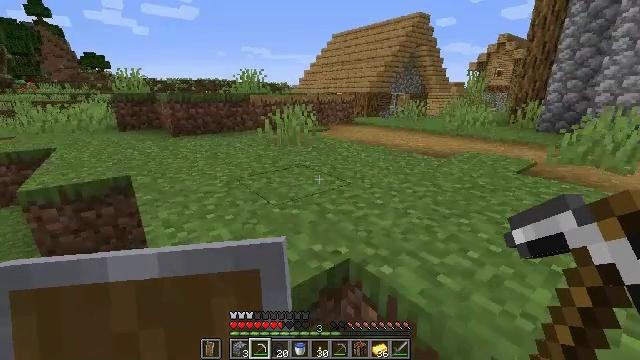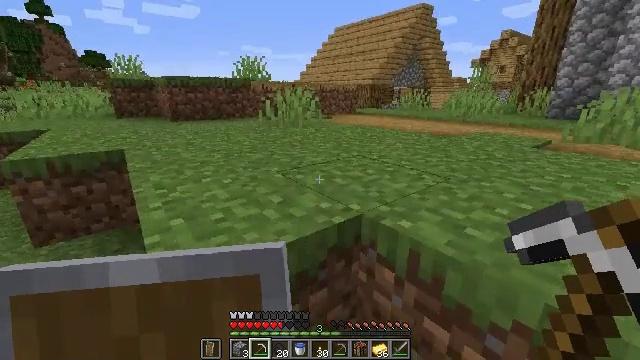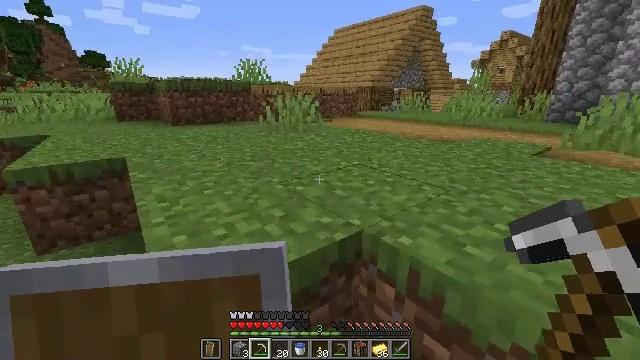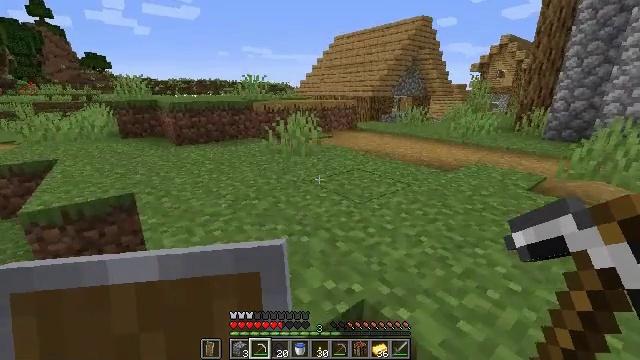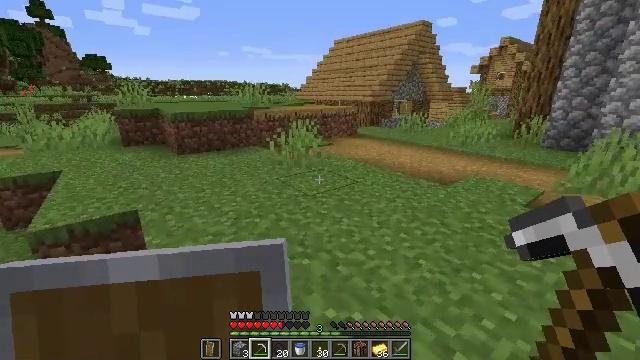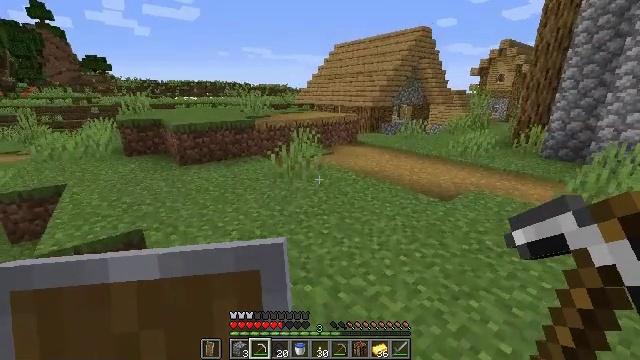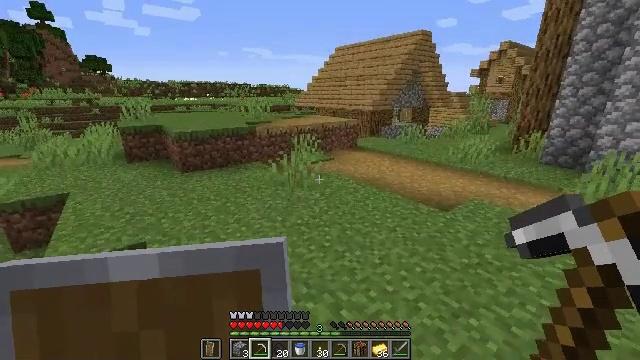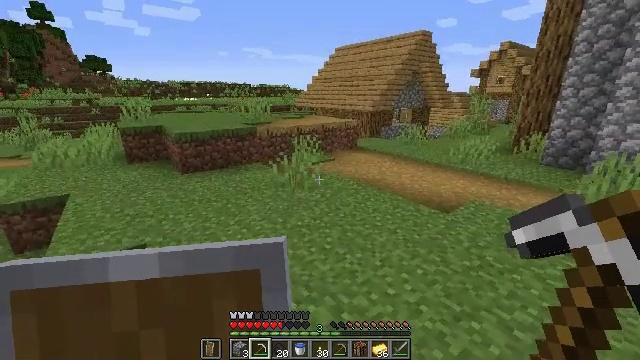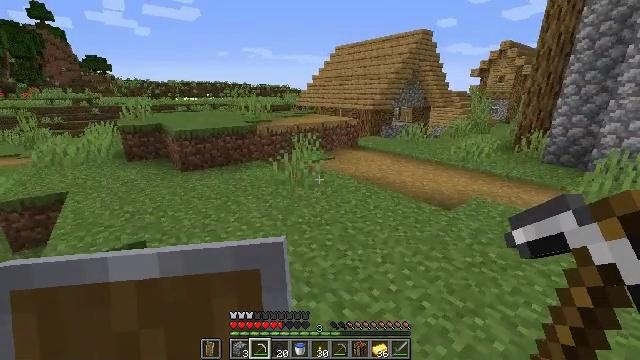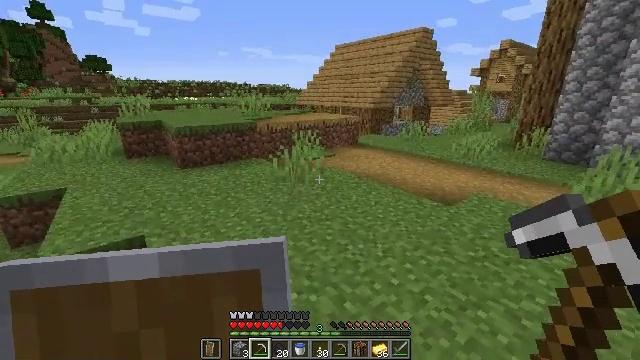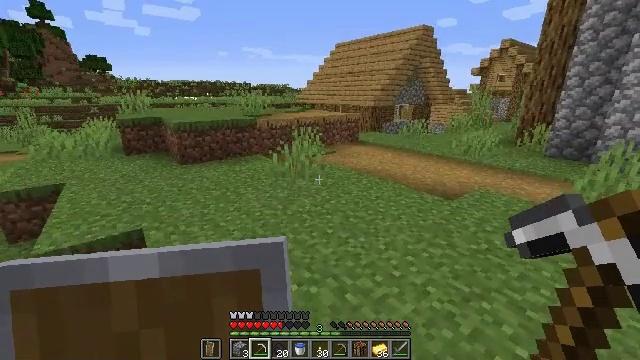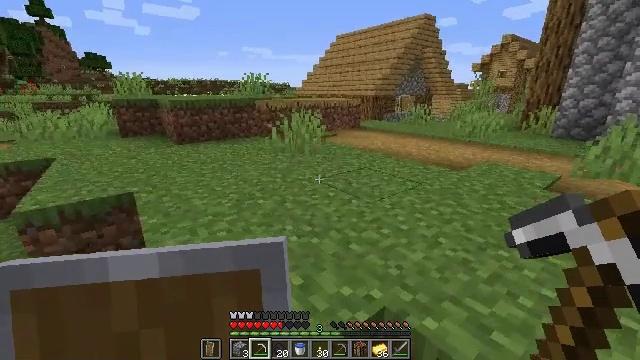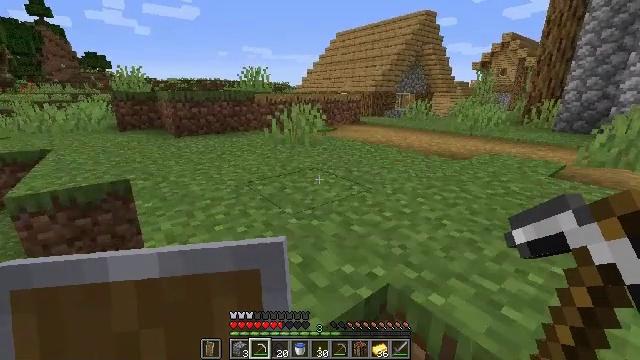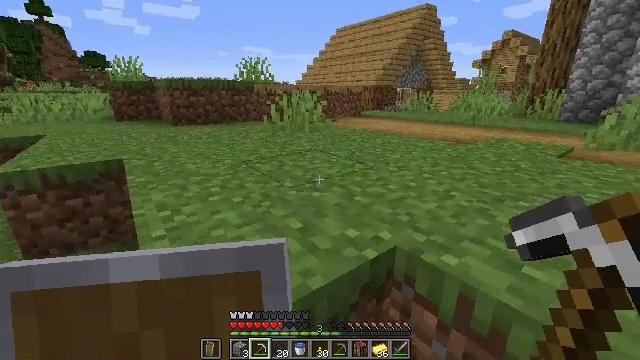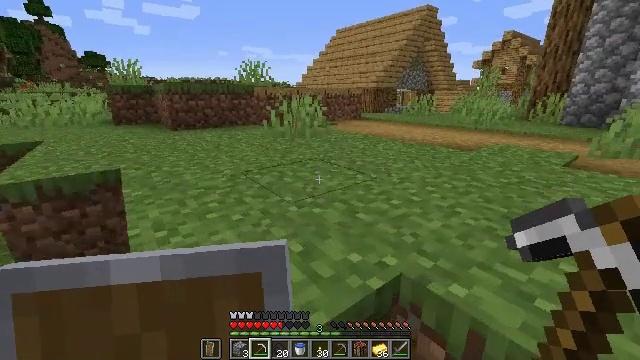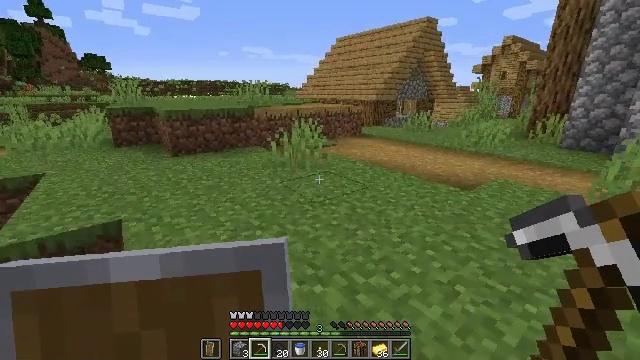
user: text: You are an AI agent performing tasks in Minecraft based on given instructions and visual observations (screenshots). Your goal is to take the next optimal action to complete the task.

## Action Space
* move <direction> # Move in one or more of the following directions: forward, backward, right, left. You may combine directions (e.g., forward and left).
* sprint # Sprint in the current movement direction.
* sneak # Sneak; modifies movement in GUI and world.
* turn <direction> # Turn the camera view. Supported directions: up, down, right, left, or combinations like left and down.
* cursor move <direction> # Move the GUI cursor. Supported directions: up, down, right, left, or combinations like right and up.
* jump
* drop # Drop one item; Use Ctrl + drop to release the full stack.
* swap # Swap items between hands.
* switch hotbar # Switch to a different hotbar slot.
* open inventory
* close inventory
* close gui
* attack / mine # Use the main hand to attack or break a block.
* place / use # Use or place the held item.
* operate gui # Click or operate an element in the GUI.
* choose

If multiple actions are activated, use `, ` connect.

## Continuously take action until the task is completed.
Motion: motion action
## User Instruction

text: Make golden leggings using gold ingots.
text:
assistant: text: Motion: jump
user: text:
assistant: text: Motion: jump
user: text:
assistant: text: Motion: jump
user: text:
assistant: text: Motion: jump
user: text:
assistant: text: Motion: jump
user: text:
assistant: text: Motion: jump
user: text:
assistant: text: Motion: jump
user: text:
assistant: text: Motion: jump
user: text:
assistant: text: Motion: jump
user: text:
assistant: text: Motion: jump
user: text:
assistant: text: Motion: jump
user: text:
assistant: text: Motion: move forward, jump
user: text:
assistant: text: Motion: move forward, jump
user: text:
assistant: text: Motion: move forward, jump
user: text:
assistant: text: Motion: move forward, jump
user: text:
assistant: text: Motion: move forward
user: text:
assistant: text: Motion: move forward
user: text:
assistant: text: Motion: move forward
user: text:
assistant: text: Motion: move forward
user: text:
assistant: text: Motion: move forward, jump
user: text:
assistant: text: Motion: move forward, jump
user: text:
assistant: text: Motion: move forward, jump
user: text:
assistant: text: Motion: move forward, jump
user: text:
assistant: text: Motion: move forward, jump
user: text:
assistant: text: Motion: move forward, jump
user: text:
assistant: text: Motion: move forward, jump
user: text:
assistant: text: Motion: move forward, jump
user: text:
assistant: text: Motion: move forward
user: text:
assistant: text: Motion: move forward
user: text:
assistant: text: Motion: move forward